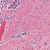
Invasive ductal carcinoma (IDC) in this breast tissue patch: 0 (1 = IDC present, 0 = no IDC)